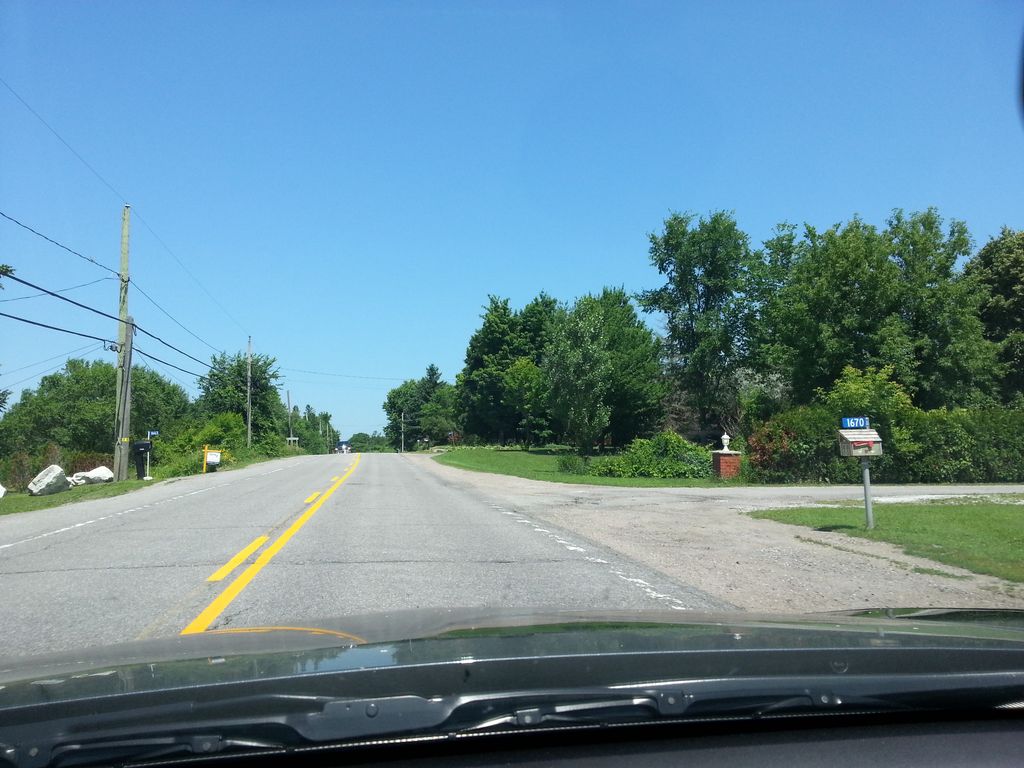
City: ottawa-gatineau